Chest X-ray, PA view. Patient: 46 years old, sex M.
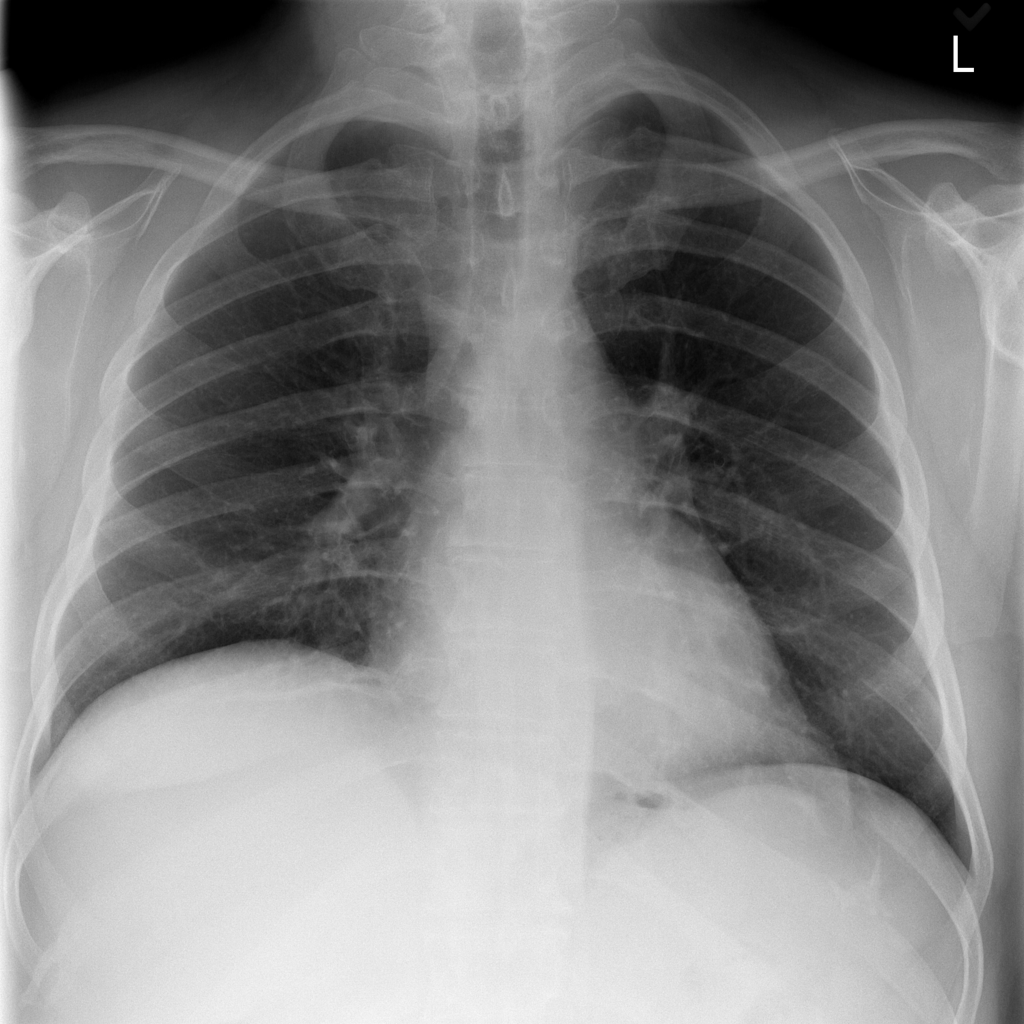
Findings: No Finding